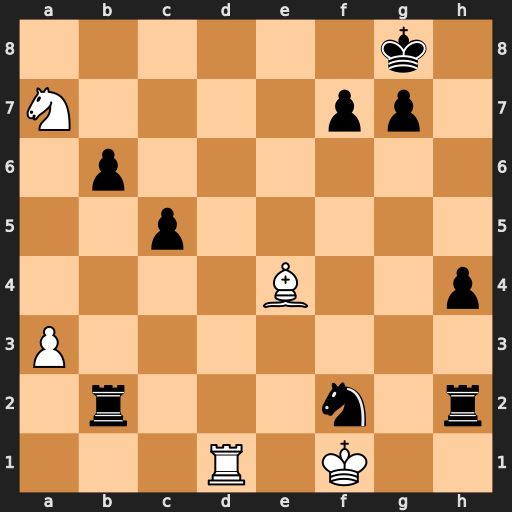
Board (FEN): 6k1/N4pp1/1p6/2p5/4B2p/P7/1r3n1r/3R1K2
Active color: w
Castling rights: -
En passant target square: -
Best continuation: Rd8#